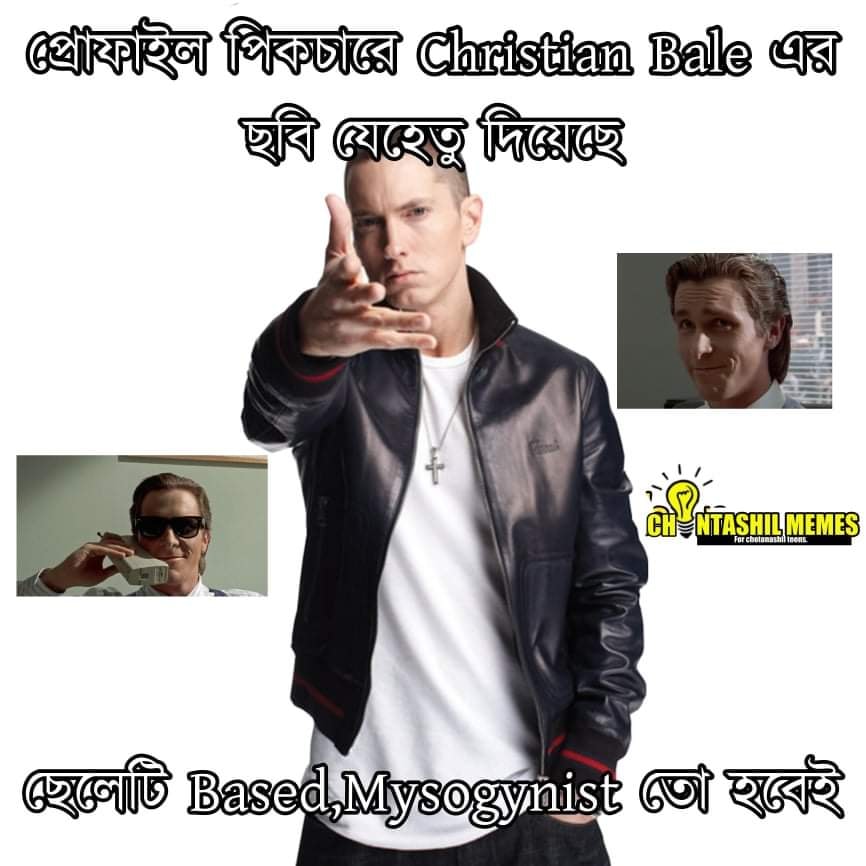
Caption: প্রোফাইল পিকচারে Christian Bale এর ছবি যেহেতু দিয়েছে    ছেলেটি Based, Mysogynist তো হবেই
Label: hate